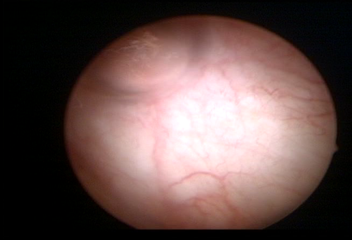
Modality: WLC
Class: Foreign bodies
Subclass: AirBubble
Bladder cancer association: No
Annotated structures: Air bubble